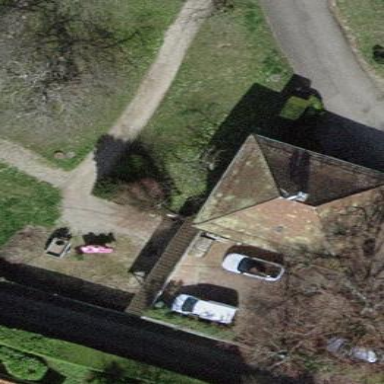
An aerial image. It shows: Detached building.